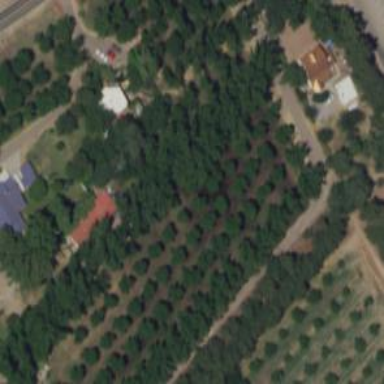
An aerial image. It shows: Orchard.